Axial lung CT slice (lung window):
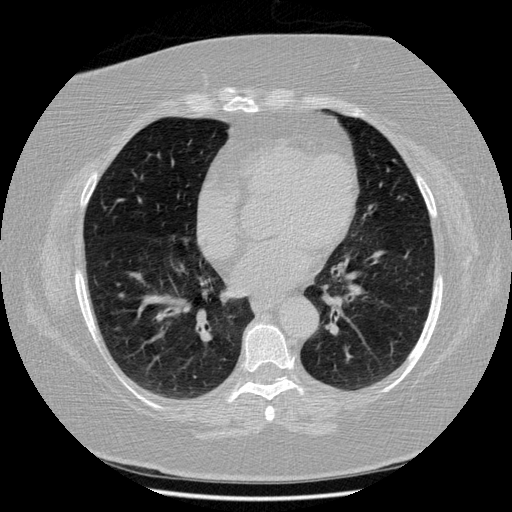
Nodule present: no